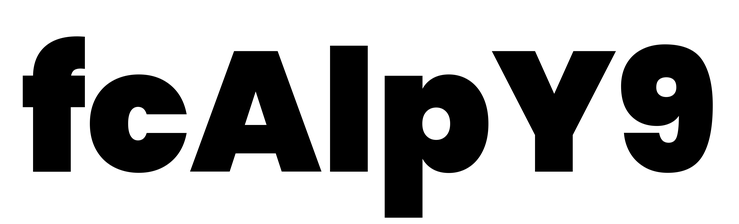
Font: Poppins-Black